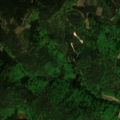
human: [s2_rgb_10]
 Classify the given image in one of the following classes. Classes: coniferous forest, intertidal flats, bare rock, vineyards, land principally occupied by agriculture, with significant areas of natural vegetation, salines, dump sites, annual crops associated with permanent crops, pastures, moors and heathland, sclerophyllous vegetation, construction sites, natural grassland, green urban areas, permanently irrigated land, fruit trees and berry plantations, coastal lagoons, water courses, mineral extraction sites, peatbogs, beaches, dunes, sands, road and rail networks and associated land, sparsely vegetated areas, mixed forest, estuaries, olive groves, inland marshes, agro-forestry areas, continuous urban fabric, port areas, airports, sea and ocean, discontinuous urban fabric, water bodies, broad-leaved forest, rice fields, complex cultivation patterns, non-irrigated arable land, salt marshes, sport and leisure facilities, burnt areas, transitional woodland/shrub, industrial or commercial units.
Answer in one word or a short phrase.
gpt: complex cultivation patterns, broad-leaved forest, coniferous forest, mixed forest